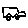
Label: car